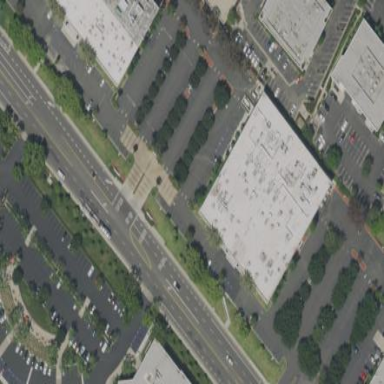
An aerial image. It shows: Commercial area.